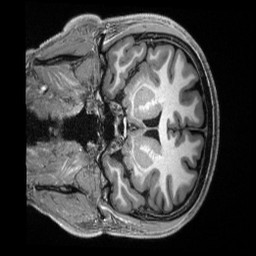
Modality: T1w
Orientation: coronal
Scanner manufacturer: siemens
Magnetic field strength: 3 T
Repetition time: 2.5 s
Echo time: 0.00231 s